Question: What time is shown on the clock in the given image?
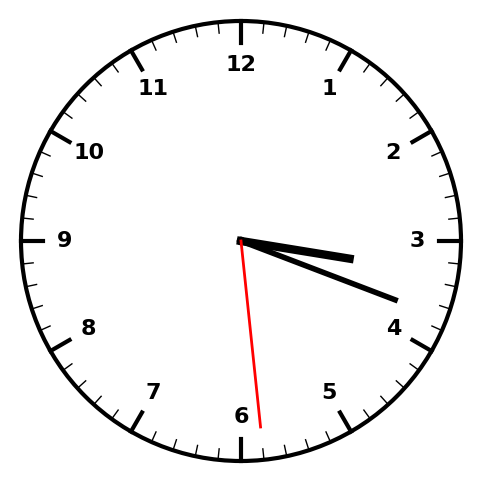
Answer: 03:18:29